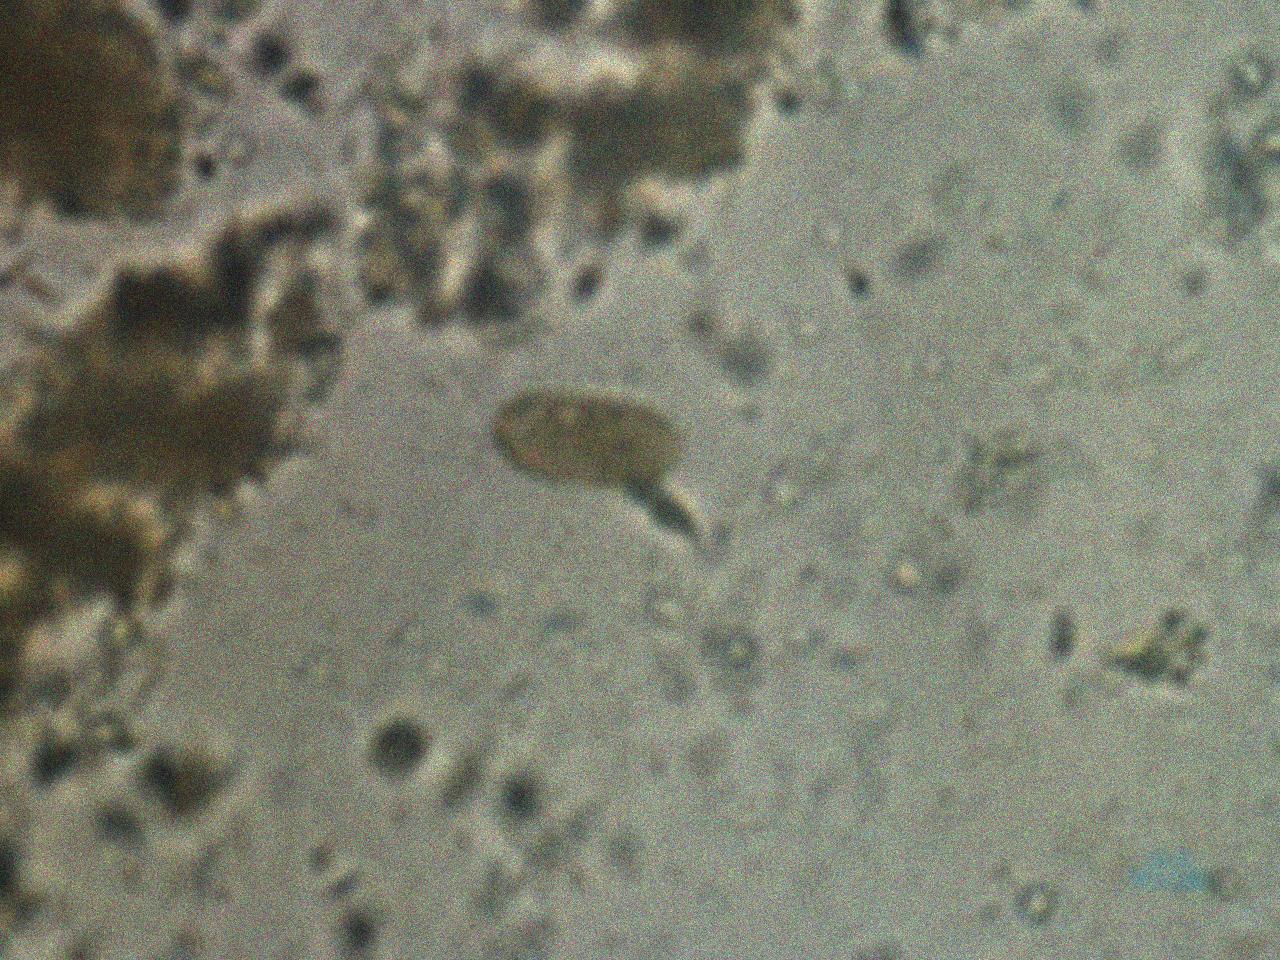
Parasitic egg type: Capillaria philippinensis